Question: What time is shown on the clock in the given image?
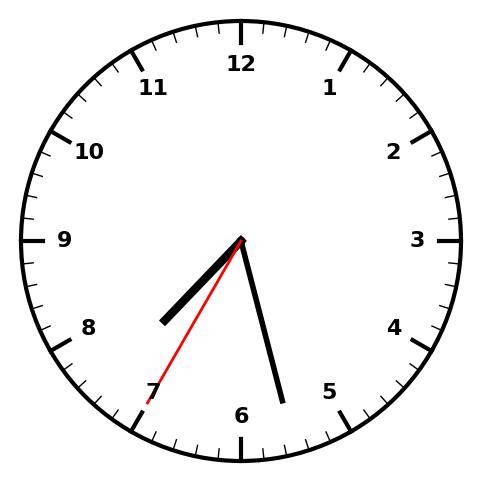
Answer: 07:27:35